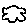
Label: cloud